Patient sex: M
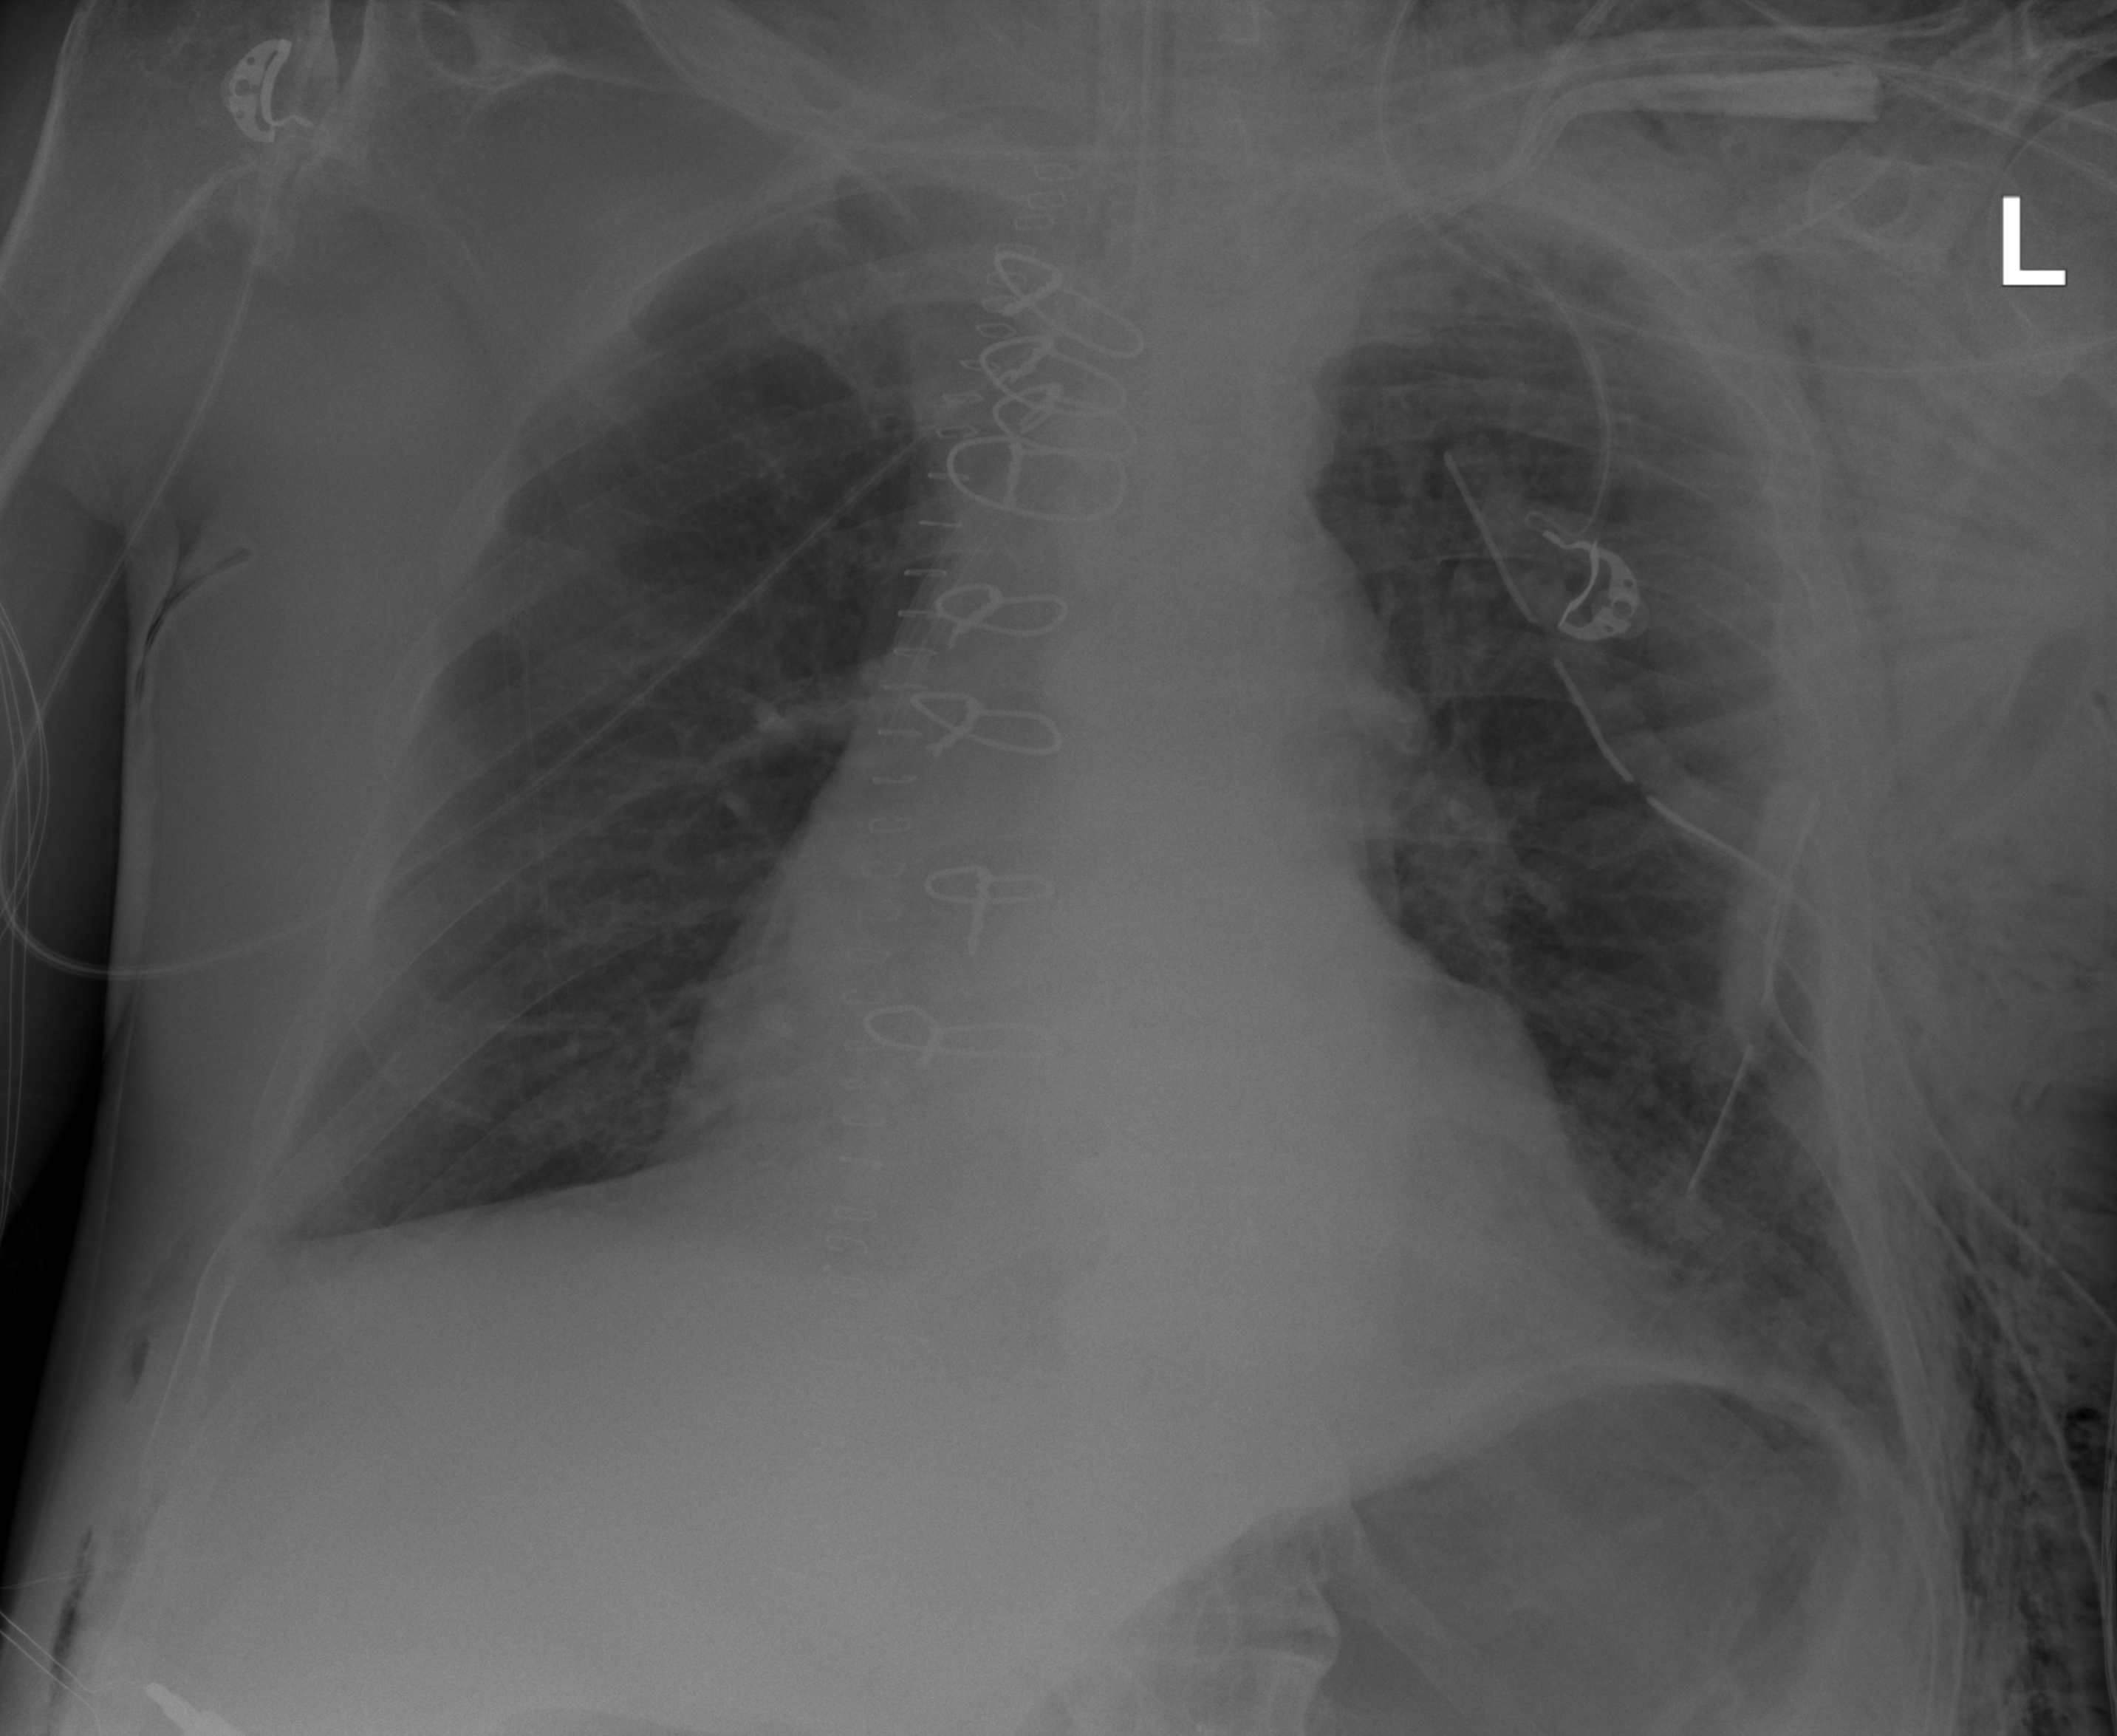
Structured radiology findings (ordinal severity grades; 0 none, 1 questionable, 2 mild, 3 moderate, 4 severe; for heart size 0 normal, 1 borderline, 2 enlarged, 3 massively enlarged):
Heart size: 2
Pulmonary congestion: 0
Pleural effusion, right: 0
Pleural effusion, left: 0
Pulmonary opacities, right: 0
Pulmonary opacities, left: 2
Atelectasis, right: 0
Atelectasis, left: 2